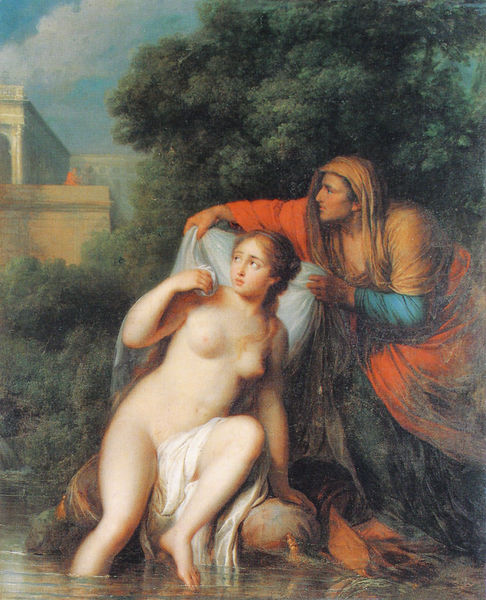
Titel: Bathseba im Bade
Künstler: Michel-Honoré Bounieu
Institution: Privatsammlung
Schlagwörter: akt, baum, blau, felsen, fuß, gemälde, himmel, mann, nackt, umhang, wasser, weiß, baden, badende, bäume, fluss, frauen, grün, mädchen, teich, braun, brust, frau, kleid, ölbild, blick, gebäude, haus, rot, schloss, tuch, wolke, diener, dienerin, steine, bild, bach, busch, haare, zart, krug, beine, brüste, farbe, beobachter, not, kissen, handtuch, dienstmädchen, zofe, nackte, bad, gefäß, nakt, jungfrau, furcht, hilfe, nymphe, heimlich, scheu, umhand, retter, susanna, helfer, schützen, abschirmen, notlage